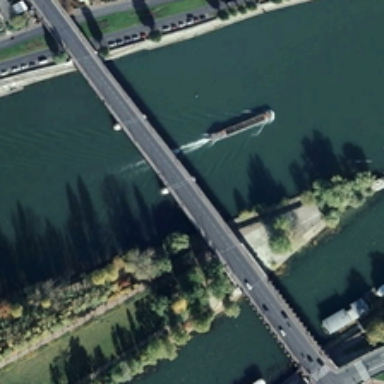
A long bridge is on a river with an island with green trees in it .